Question: just wondering whether it's possible to change the screen timeout using code in Android

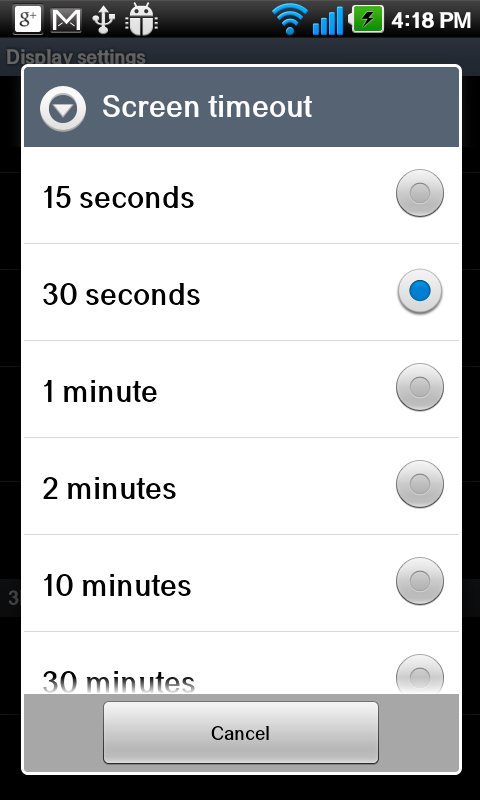
Answer: It is simple to do.. You should learn to solve your problem from Android source code.
'''
/**
* set screen off timeout
* @param screenOffTimeout int 0~6
*/
private void setTimeout(int screenOffTimeout) {
int time;
switch (screenOffTimeout) {
case 0:
time = 15000;
break;
case 1:
time = 30000;
break;
case 2:
time = 60000;
break;
case 3:
time = 120000;
break;
case 4:
time = 600000;
break;
case 5:
time = <PHONE>;
break;
default:
time = -1;
}
android.provider.Settings.System.putInt(getContentResolver(),
Settings.System.SCREEN_OFF_TIMEOUT, time);
}
'''